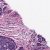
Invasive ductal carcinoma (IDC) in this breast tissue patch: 0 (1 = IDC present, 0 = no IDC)